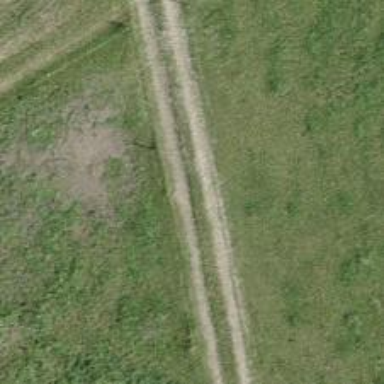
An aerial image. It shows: Unpaved track with grade2 track type.